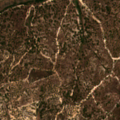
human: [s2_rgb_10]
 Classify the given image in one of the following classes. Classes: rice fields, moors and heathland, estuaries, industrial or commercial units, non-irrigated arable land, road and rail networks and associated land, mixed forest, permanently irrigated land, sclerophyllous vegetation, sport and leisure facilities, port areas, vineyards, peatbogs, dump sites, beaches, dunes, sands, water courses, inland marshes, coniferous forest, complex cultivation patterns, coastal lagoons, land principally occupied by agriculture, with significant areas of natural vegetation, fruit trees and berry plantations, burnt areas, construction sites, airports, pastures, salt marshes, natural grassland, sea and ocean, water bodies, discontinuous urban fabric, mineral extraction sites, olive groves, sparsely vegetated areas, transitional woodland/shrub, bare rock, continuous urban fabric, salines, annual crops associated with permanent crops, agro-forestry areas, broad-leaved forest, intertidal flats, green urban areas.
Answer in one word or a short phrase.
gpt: agro-forestry areas, broad-leaved forest, coniferous forest, mixed forest